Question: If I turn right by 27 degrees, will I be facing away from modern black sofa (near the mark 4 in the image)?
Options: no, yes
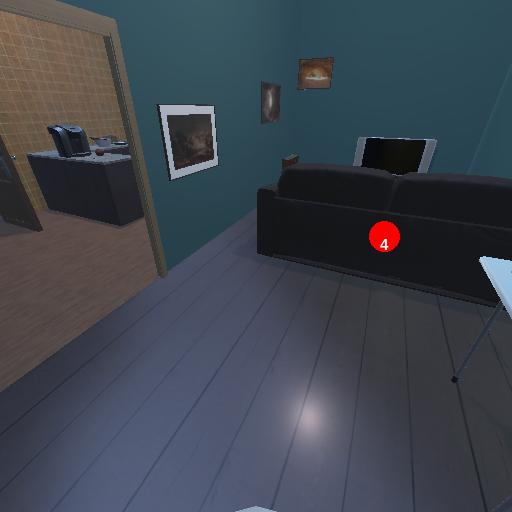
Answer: no